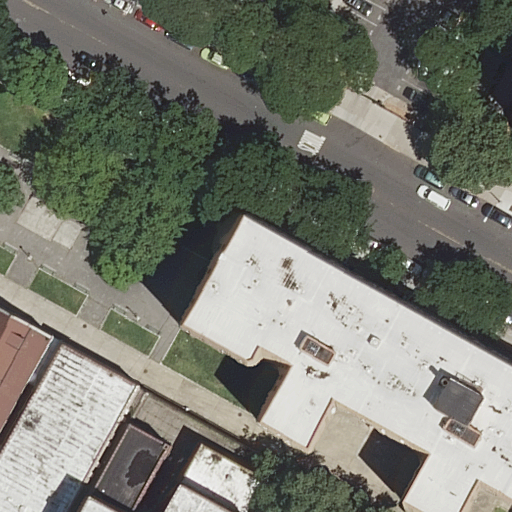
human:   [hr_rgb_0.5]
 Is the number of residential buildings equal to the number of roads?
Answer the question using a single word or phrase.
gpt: no

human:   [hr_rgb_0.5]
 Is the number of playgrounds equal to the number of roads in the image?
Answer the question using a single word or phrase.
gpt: no

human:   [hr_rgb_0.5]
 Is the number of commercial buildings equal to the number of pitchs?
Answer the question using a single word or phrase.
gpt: no

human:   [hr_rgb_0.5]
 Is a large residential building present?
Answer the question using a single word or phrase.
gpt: yes

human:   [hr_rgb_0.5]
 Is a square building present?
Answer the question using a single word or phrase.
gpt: no

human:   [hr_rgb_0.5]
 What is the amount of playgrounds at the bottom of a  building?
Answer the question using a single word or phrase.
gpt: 1

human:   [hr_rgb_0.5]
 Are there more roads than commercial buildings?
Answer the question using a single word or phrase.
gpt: yes

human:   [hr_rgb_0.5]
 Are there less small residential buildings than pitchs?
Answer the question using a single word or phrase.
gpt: no

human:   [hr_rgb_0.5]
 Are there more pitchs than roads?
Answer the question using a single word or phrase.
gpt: no

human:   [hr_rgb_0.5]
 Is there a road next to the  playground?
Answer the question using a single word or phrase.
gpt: yes

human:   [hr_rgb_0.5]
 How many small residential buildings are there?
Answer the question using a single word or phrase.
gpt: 2

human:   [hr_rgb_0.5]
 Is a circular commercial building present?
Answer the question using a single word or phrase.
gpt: no

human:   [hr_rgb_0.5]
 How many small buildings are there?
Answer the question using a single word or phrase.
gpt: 2

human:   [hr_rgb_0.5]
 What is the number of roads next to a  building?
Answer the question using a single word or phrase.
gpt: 2

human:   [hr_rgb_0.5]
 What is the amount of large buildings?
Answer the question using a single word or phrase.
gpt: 2

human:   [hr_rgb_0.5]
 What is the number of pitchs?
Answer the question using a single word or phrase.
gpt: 1

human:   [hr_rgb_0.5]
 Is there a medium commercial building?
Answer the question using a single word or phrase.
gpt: no

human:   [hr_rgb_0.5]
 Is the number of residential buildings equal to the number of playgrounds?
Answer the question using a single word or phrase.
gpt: no

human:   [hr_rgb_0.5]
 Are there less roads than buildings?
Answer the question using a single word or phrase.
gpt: yes

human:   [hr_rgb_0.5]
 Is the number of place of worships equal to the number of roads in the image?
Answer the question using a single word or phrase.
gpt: no

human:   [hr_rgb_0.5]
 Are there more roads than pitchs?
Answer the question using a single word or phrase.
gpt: yes

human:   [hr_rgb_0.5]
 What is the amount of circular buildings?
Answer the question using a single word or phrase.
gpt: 0

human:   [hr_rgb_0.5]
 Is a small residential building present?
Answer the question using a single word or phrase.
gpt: yes

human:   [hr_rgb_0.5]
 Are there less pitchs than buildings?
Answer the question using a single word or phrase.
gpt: yes

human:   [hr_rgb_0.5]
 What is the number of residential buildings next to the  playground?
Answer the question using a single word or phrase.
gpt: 5

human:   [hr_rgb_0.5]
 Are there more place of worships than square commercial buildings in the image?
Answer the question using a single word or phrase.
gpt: yes

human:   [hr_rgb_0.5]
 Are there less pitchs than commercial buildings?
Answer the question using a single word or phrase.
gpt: no

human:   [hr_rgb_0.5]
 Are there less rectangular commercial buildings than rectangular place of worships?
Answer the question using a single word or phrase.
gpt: yes

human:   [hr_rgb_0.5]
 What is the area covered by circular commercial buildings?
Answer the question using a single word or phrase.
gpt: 0m2

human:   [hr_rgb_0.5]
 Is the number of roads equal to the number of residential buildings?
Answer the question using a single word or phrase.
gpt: no

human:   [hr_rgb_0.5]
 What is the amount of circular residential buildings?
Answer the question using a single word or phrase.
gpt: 0

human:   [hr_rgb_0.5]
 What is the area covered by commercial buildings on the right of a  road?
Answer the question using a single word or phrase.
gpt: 0m2

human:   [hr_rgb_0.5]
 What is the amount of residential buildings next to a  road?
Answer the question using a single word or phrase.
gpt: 5

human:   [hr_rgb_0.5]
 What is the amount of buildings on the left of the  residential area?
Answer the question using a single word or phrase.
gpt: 5

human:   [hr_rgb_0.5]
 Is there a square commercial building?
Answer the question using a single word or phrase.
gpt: no

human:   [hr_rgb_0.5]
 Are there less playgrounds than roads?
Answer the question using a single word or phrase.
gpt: yes